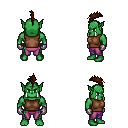
a pixel art fantasy rpg character, male body template, orc, green skin, brown sleeveless shirt, magenta pants, brown mohawk hairstyle, metal gloves, four views (front, back, left, right), 2x2 character sprite sheet, small pixel art, hard edges, no anti-aliasing